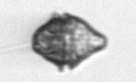
Label: Kryptoperidinium_triquetrum